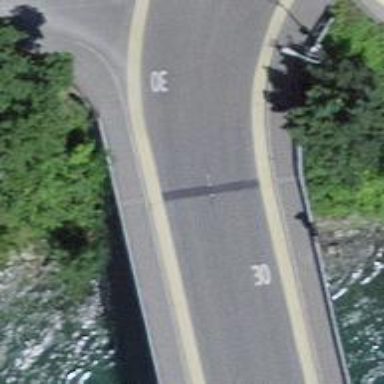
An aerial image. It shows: Residential road with bridge. There are sidewalks on both sides.